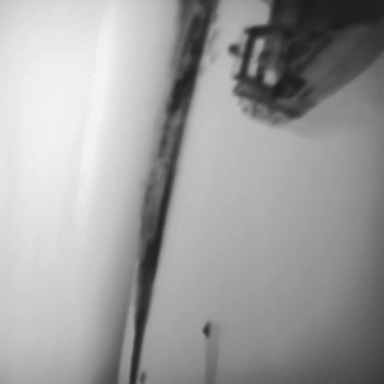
There are two objects shown in the infrared image, including a canoe, and a container_ship.